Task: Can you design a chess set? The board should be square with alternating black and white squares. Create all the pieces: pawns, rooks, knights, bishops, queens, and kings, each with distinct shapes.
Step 4693:
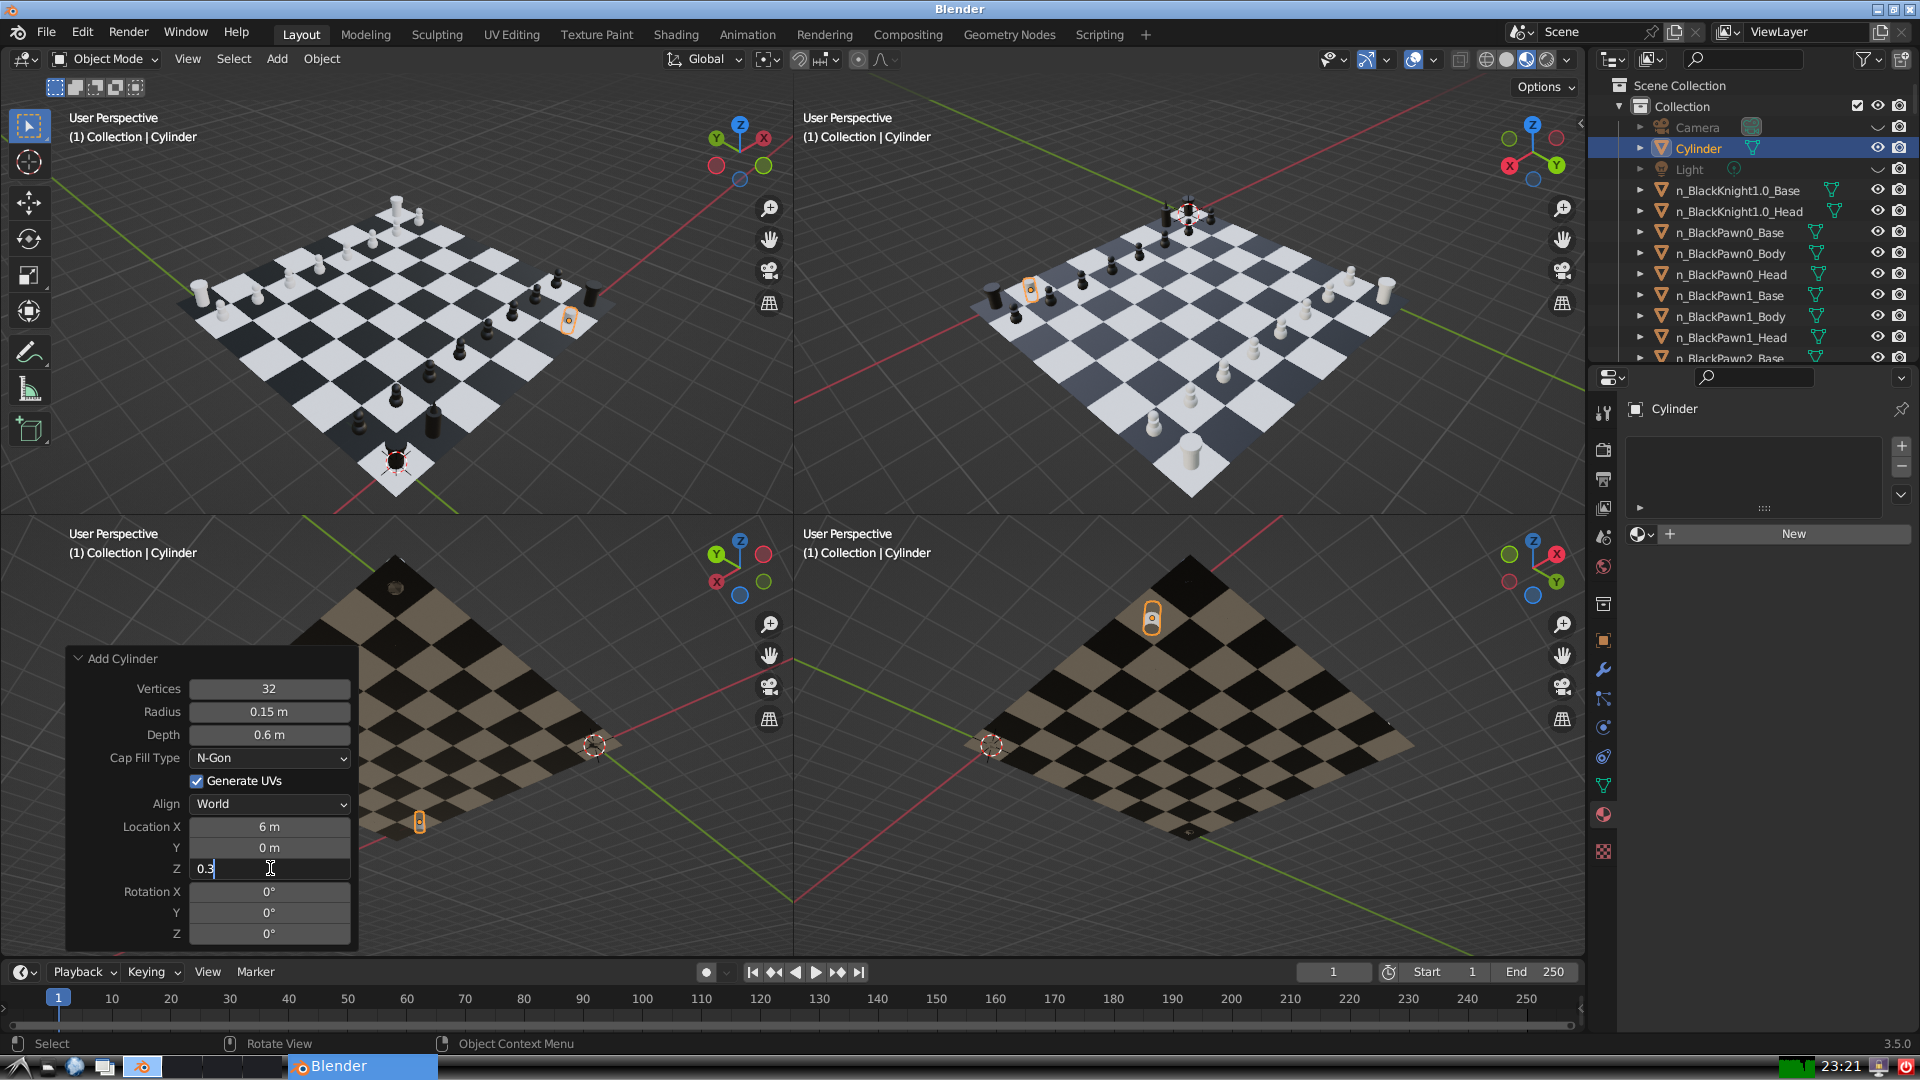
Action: {"key_press": ['Return']}